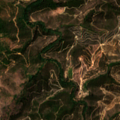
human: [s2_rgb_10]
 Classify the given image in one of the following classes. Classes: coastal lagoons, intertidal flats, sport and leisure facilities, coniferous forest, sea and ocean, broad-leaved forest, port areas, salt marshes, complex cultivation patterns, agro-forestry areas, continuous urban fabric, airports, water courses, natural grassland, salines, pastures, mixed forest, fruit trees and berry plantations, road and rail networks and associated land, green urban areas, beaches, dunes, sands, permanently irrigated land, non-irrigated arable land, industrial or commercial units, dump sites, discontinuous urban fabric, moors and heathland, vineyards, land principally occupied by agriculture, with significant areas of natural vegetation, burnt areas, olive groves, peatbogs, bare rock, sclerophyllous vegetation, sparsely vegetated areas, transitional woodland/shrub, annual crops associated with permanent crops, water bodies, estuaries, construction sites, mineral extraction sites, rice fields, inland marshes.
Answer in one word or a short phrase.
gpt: complex cultivation patterns, broad-leaved forest, sclerophyllous vegetation, transitional woodland/shrub